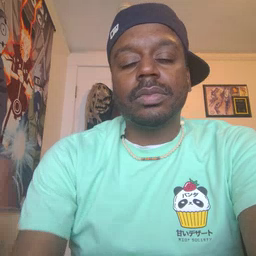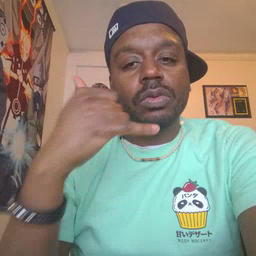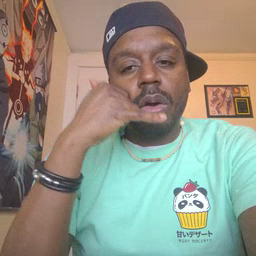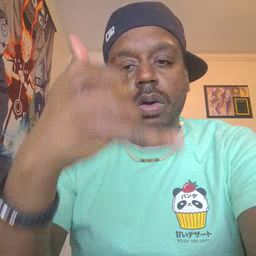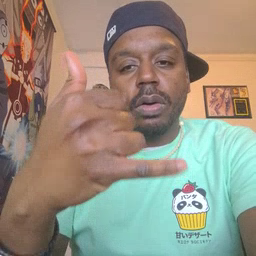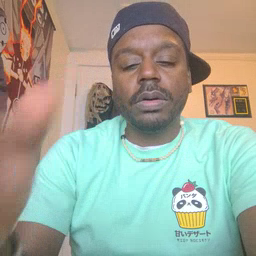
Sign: callonphone